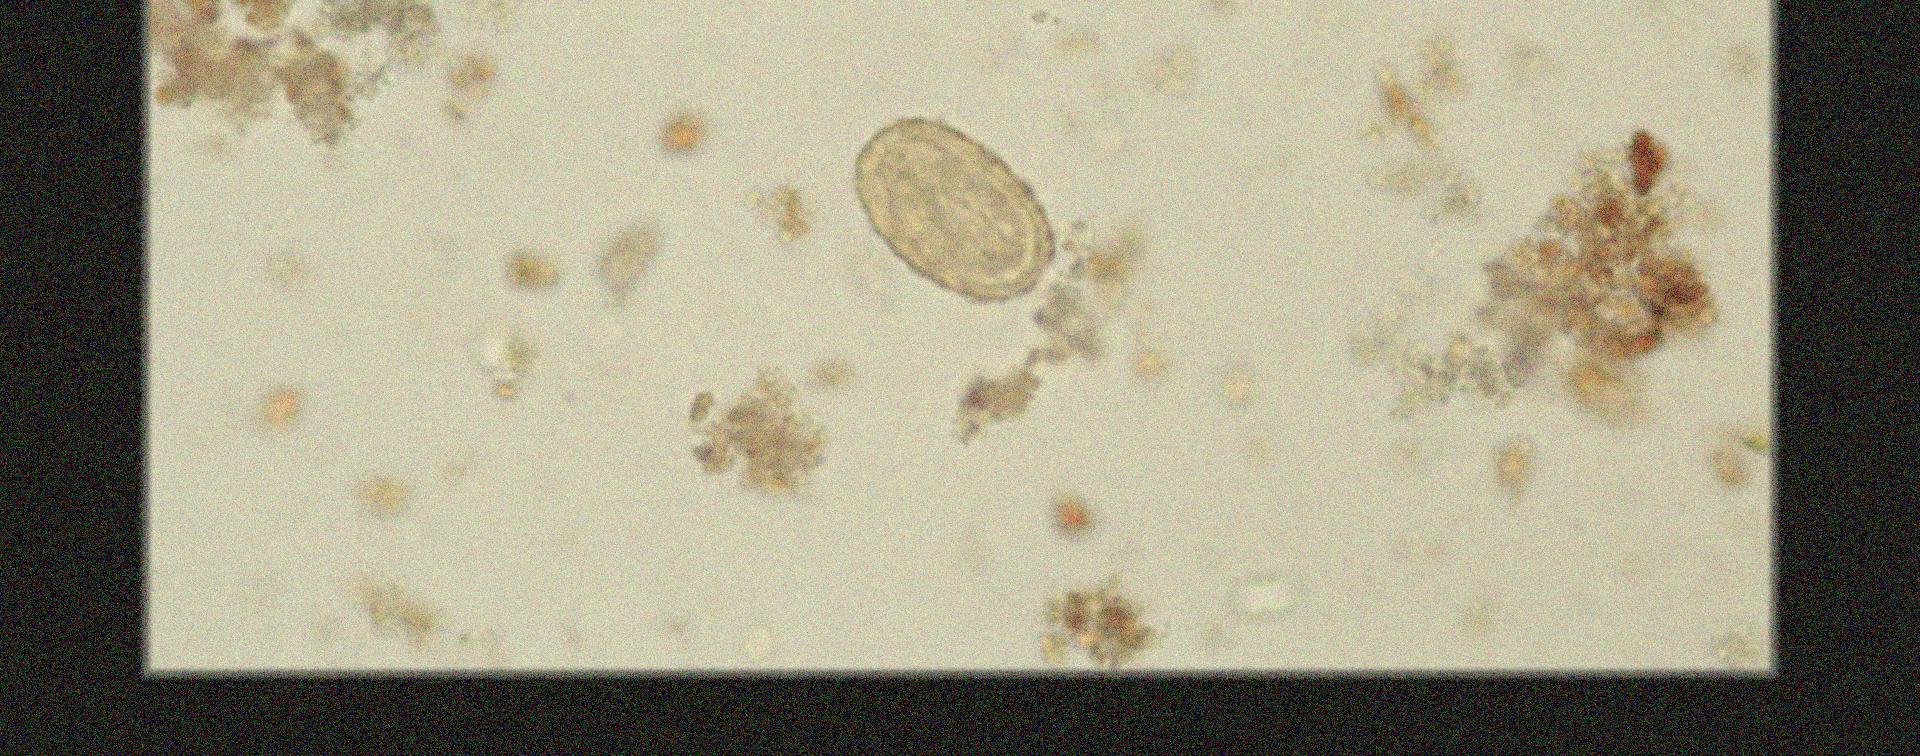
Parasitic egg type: Ascaris lumbricoides